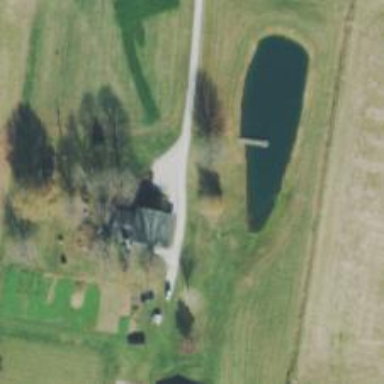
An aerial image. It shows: Driveway.